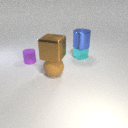
large brown rubber sphere below large brown metal cube